Question: I build my App with Android Lollipop SDK (21). After opening some activities and close they, one activity has this corrupted screen. It looks like a Memory error, but this happens only on Android Lollipop devices. In the Logcat i cant see errors.
Any ideas what this is?

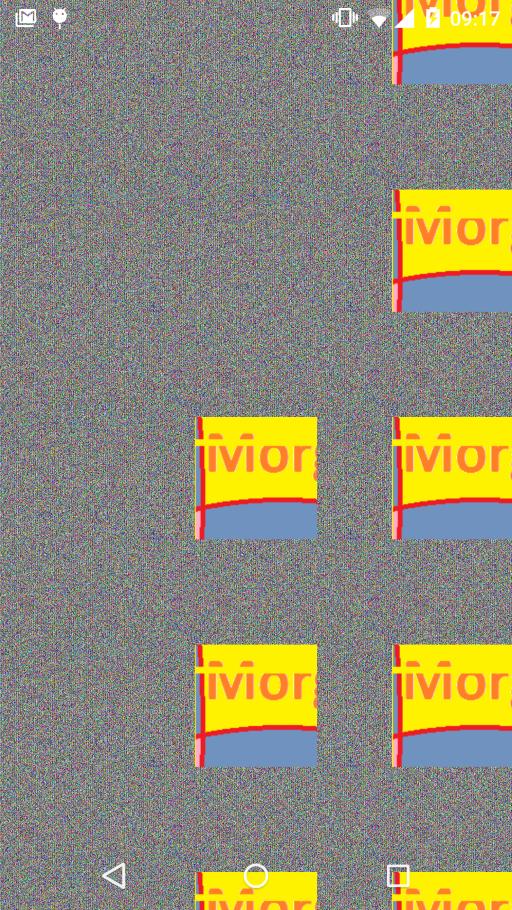
Answer: webView.setLayerType(View.LAYER_TYPE_SOFTWARE, null); solves the problem.